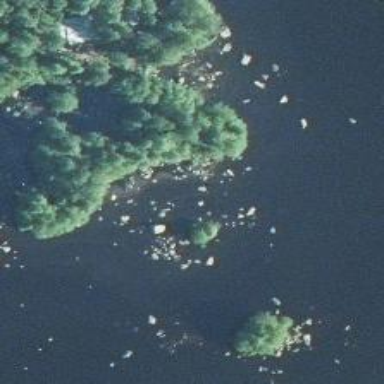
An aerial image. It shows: Islet.